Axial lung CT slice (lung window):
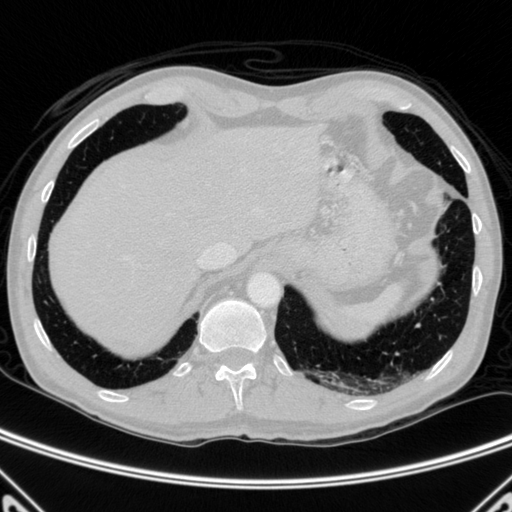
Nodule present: no